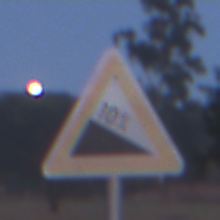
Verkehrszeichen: Gefaelle10
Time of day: SunriseSunset
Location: Outdoor (Nature)
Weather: Clear
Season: NotSpecified
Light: Natural